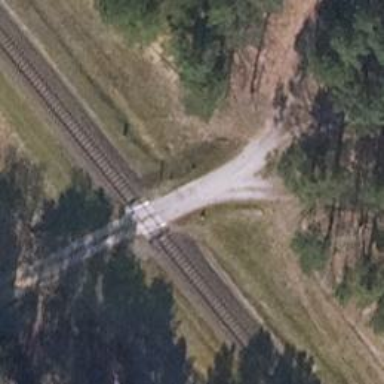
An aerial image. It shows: Uncontrolled level crossing on the railway.